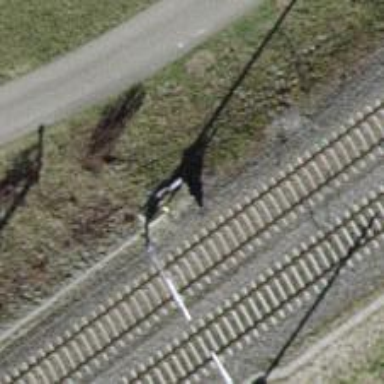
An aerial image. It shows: Catenary mast for power lines.